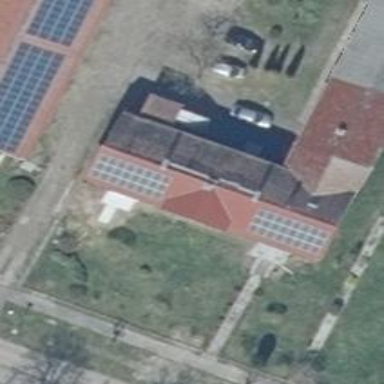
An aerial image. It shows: Solar-powered generator using photovoltaic technology. This small installation generates electricity through solar photovoltaic panels.